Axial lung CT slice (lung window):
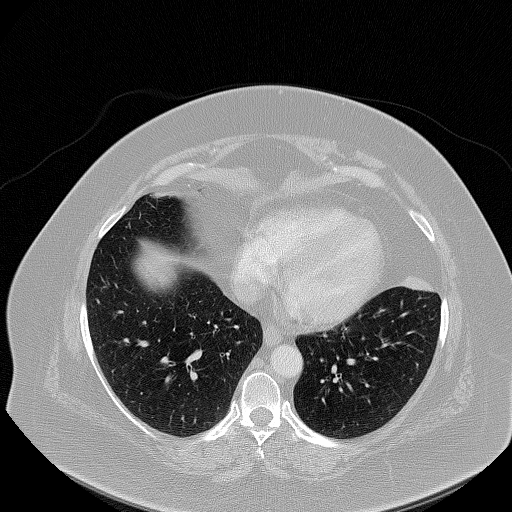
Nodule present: no